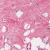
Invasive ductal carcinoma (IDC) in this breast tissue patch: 0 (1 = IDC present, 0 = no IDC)